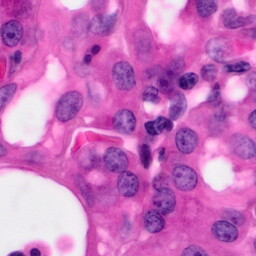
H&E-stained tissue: Pancreatic